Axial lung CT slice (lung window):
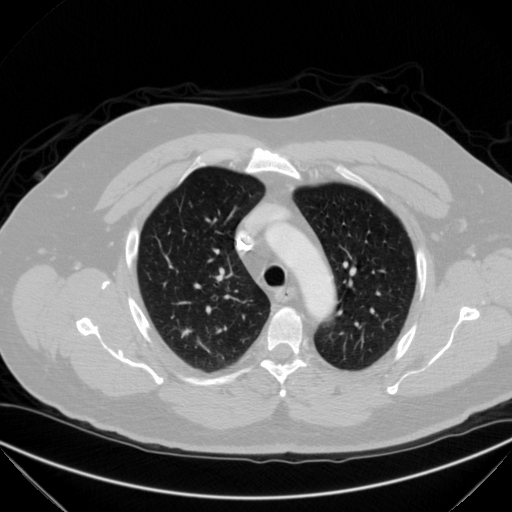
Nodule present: yes
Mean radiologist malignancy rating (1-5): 3.75